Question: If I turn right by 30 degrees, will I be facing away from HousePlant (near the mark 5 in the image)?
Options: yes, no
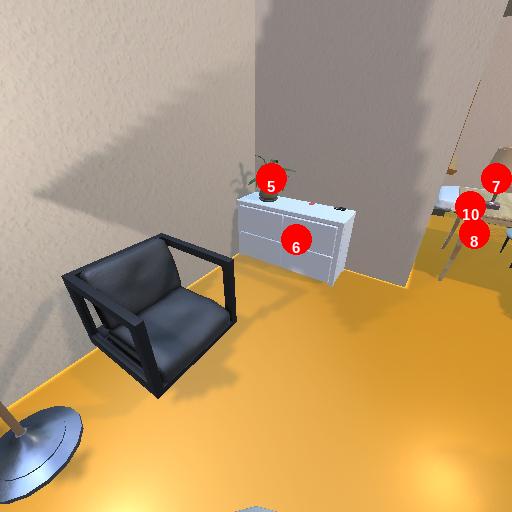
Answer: yes